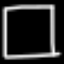
Label: square